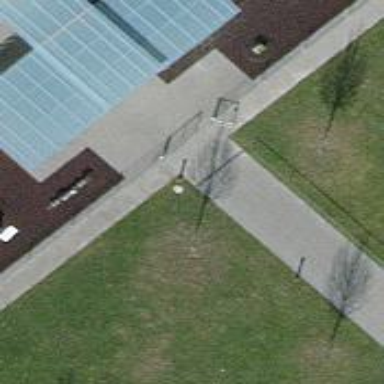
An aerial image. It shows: Urban tree with needle-leaved evergreen.